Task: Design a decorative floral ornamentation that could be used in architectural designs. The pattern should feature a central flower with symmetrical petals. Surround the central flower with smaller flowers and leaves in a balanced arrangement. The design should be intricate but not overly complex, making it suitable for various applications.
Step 1132:
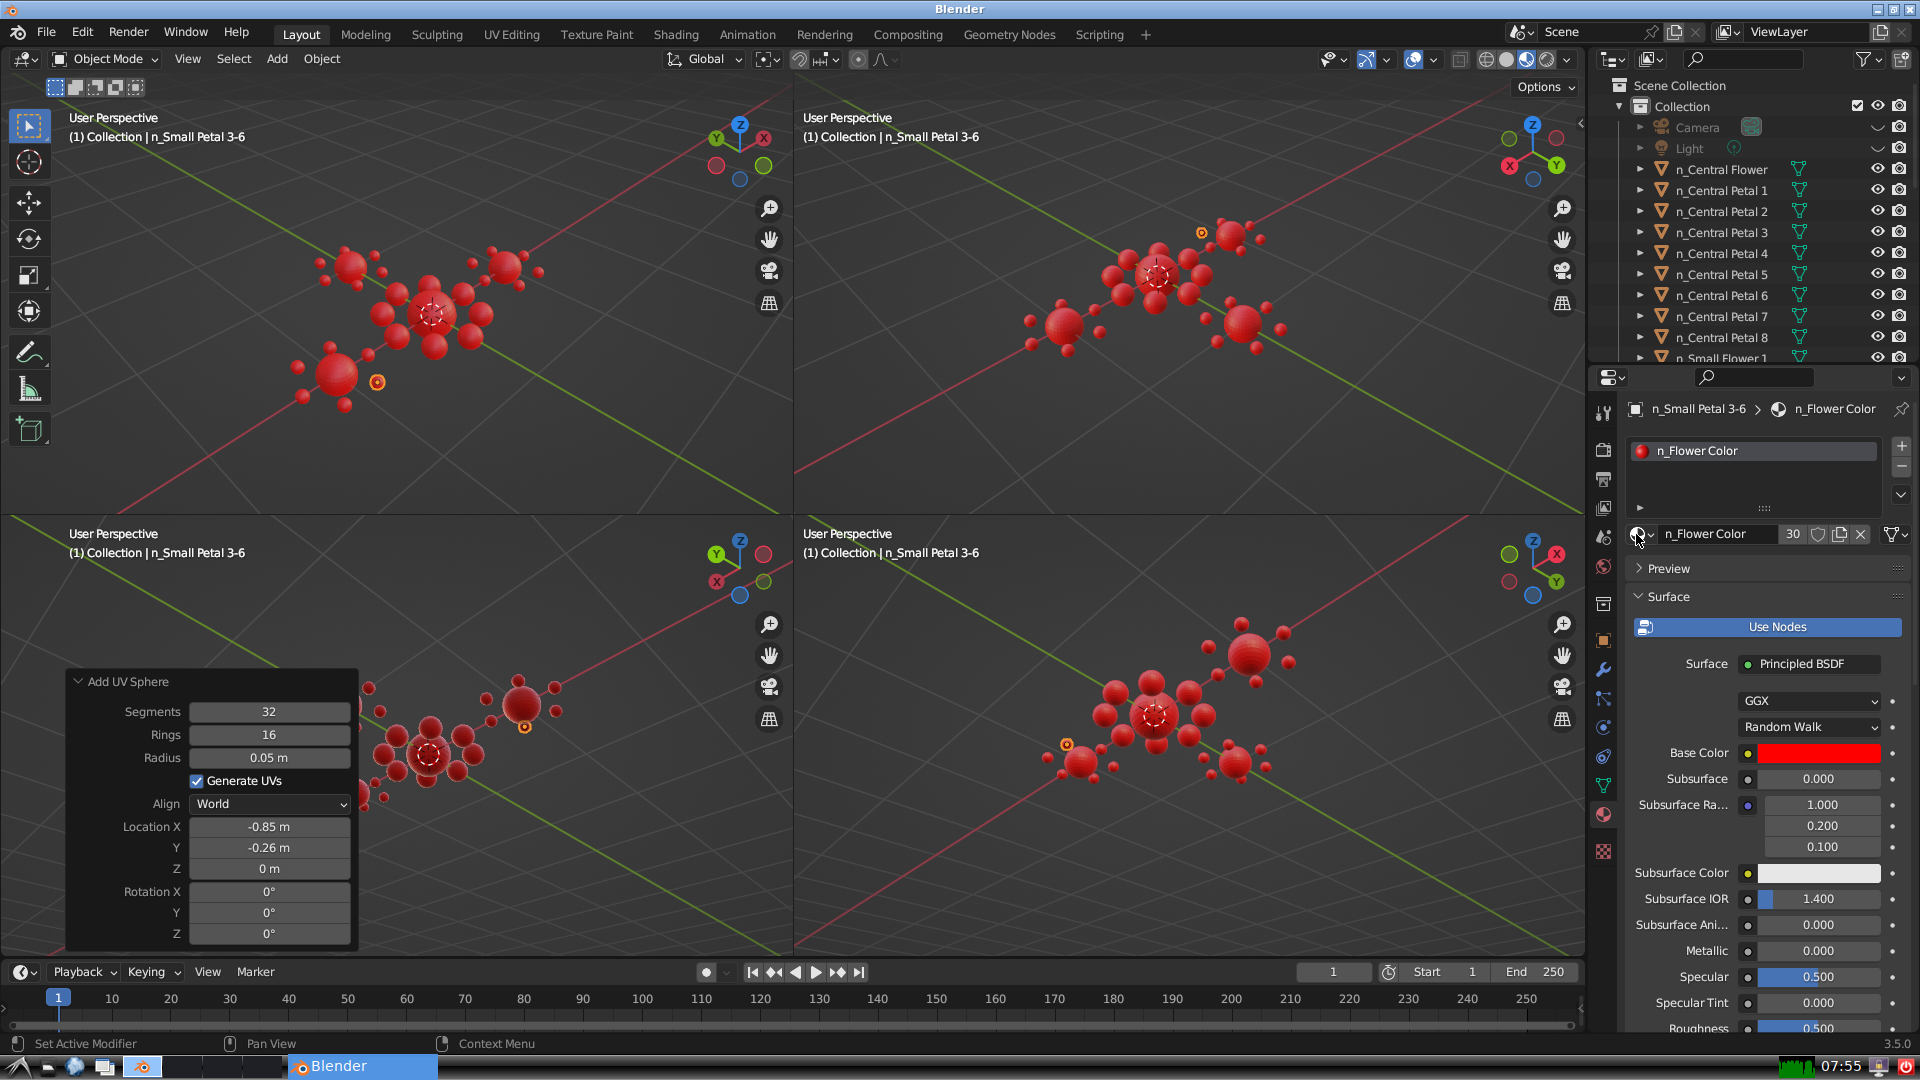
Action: {"mouse_move": [278, 58]}